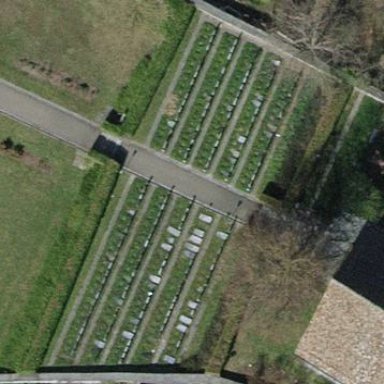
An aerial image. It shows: Cemetery.